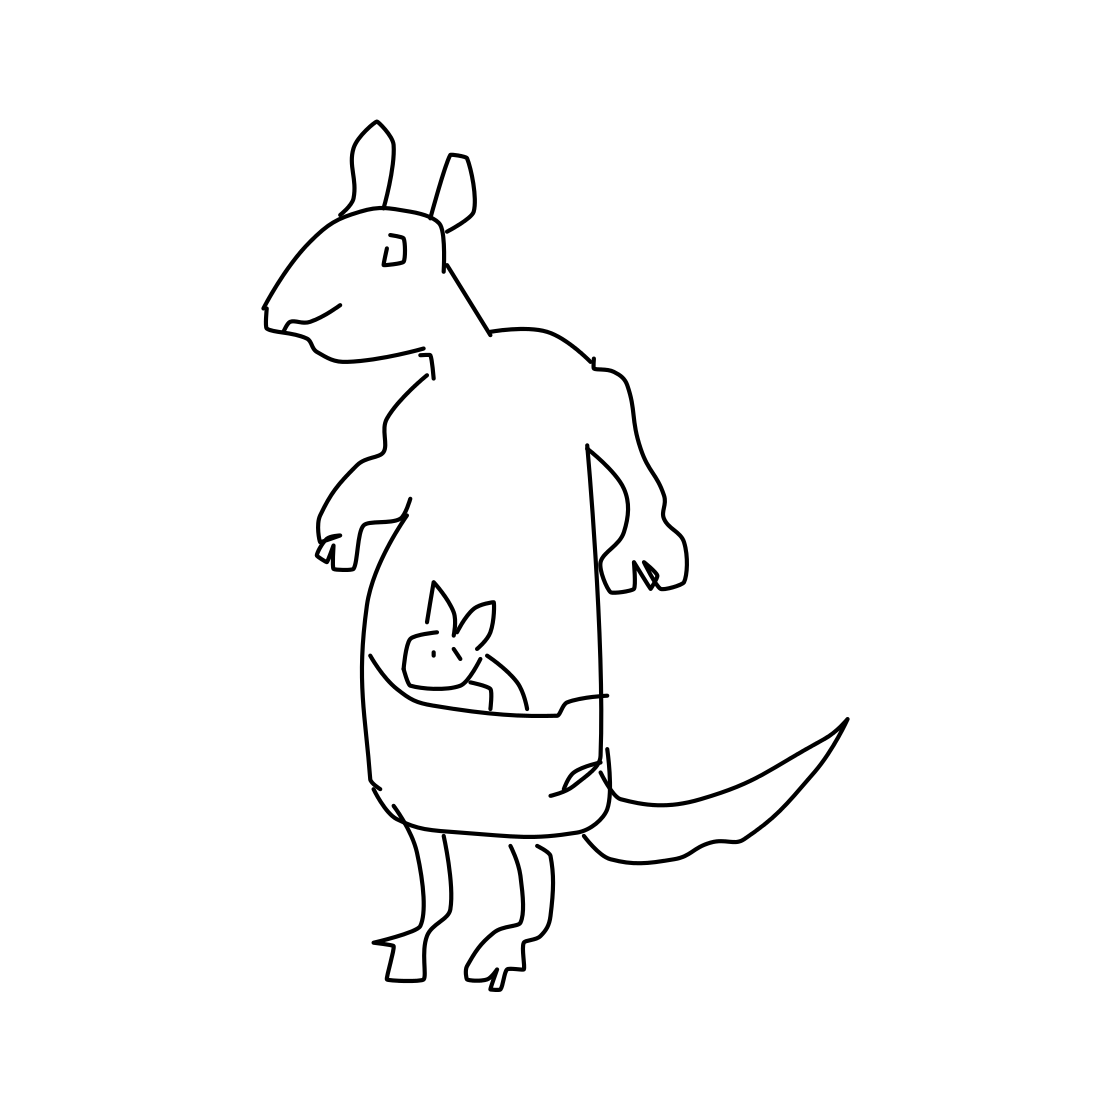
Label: kangaroo